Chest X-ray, PA view. Patient: 37 years old, sex F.
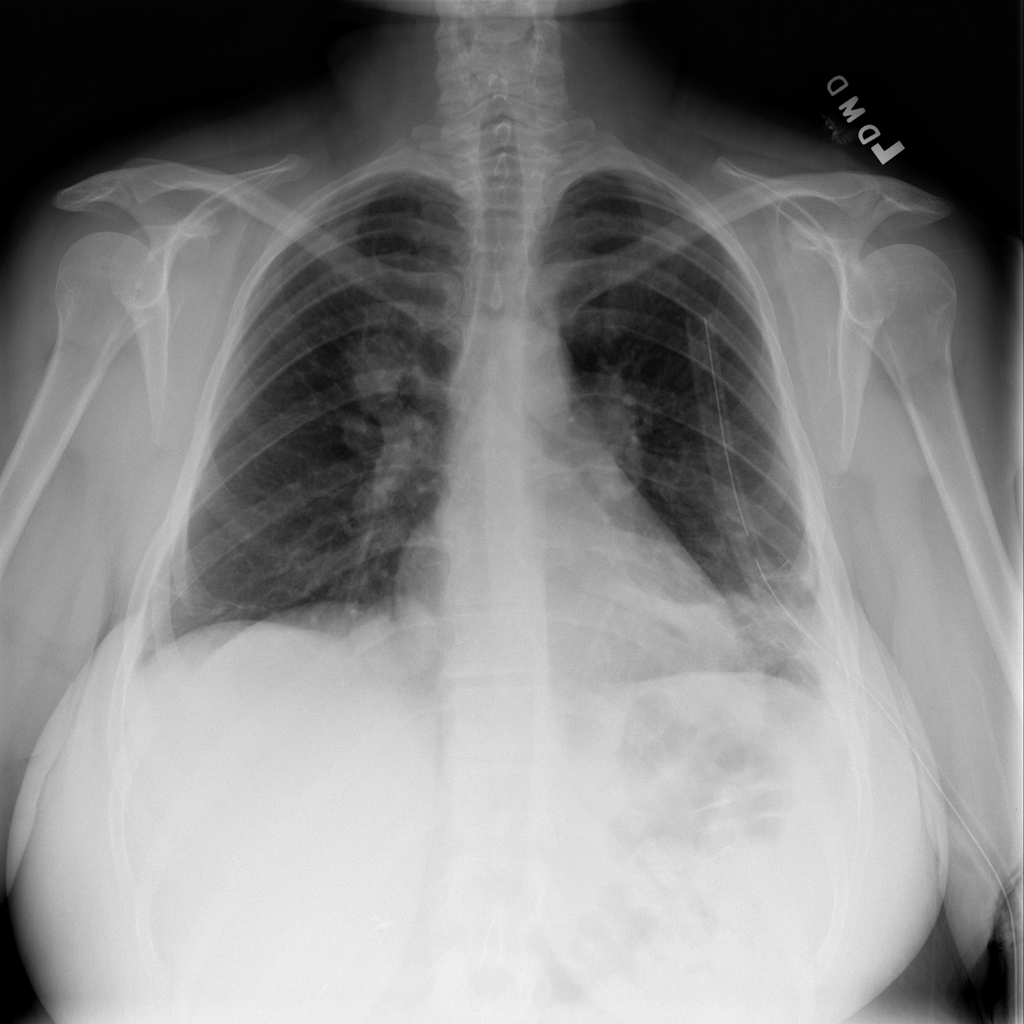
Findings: Atelectasis